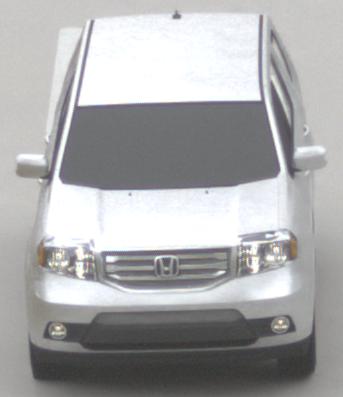
Make: Honda
Model: Pilot
Detailed model: Gen. 2 Facelift
Model produced from: 2012
Model produced until: 2015
Doors: 5
Color: white
Road condition: dry road
Daytime: midday
Contrast: low contrast